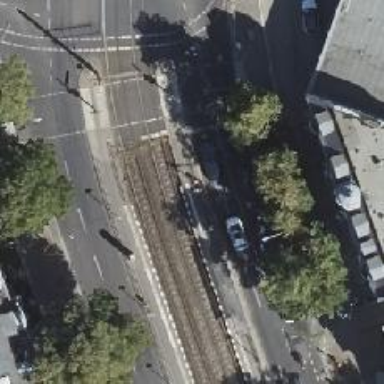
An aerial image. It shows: Tram platform with shelter. This is public transport platform for trams.